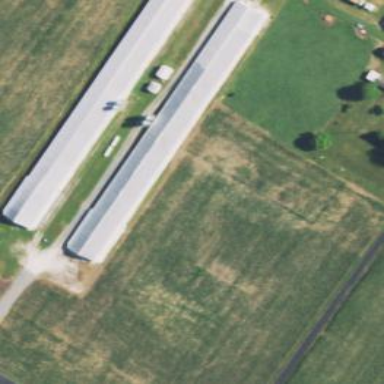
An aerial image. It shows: Farm auxiliary building.